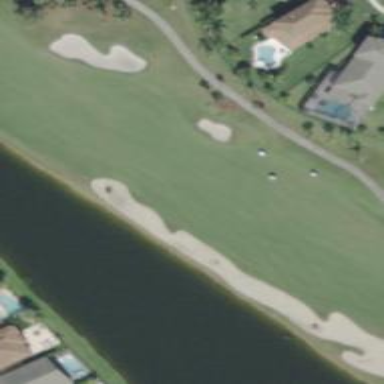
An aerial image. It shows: Sand bunker on golf course.